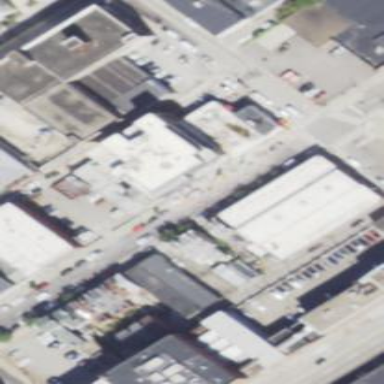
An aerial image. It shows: Warehouse building.